Question: I want to add a project as a subproject. When I drag the subproject into the main project it appears as a file reference rather than subproject. The picture below explains the problem:

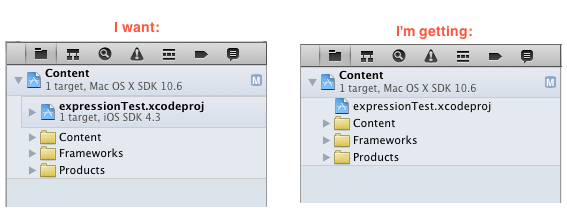
Answer: The solution is to ensure that the subproject is not open. Once the project is closed Xcode can add the project as a subproject.